Question: '''
<table border=1>
<thead>
<tr>
<th>Group</th>
<th>Status</th>
<th>Name</th>
<th>Gender</th>
</tr>
</thead>
<tbody ng-repeat="group in groups">
<tr>
<td rowspan="3">{{group.name}}</td>
<td rowspan="3">{{group.status}}</td>
</tr>
<tr ng-repeat="member in group.members">
<td>{{ member.name }}</td>
<td>{{ member.gender }}</td>
</tr>
</tbody>
</table>
'''
The above code gives the output as below:

I need to make the 'Status' column the 4th column instead of the current 2nd i.e appear after the 'Gender' column. I tried using ng-repeat-start by adding one more 'tr' having the status 'td' but it comes as another row
<URL> for the same
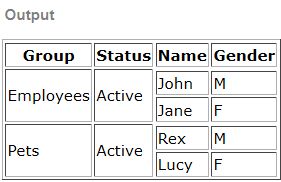
Answer: Using 'ng-if' checking the '$index' using modulo ('%') for the columns with a 'rowspan' might do the trick: <URL>